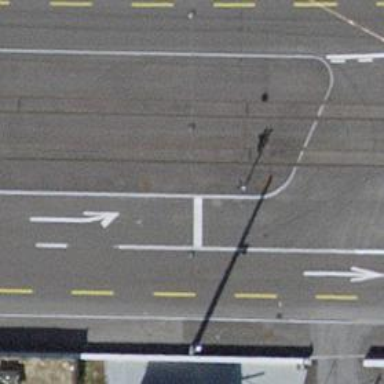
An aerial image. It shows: Road with traffic signals.